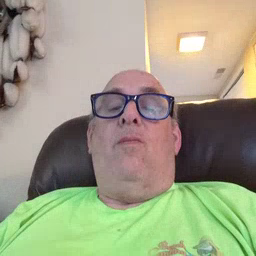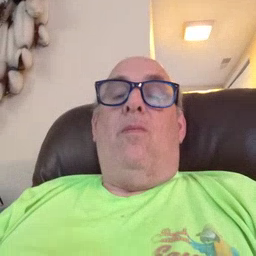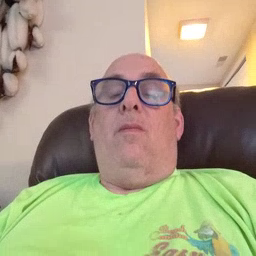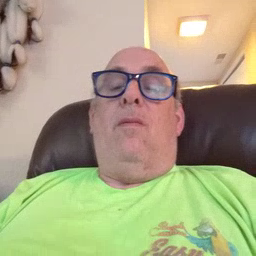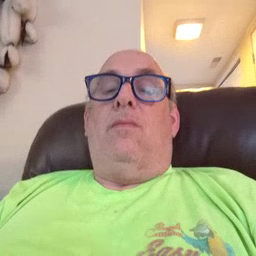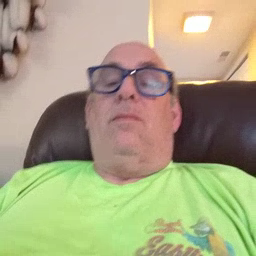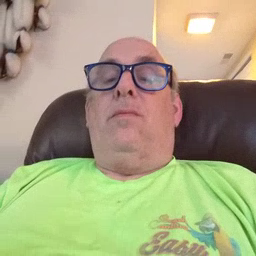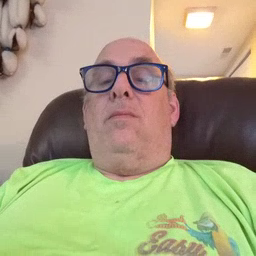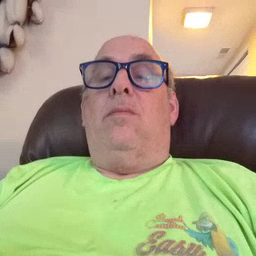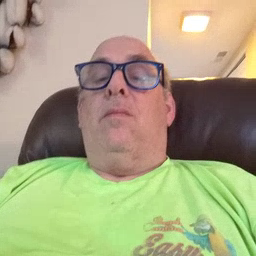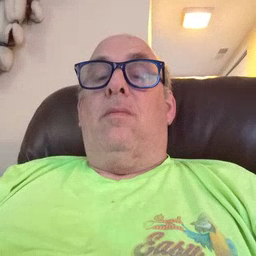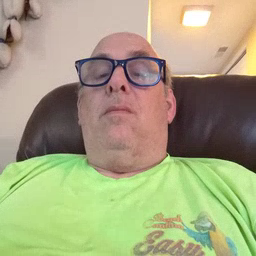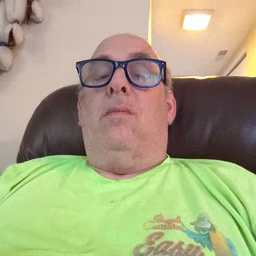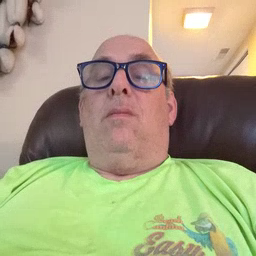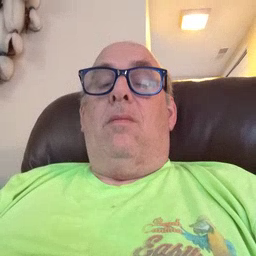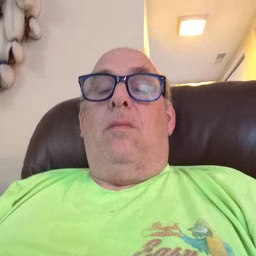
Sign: flower